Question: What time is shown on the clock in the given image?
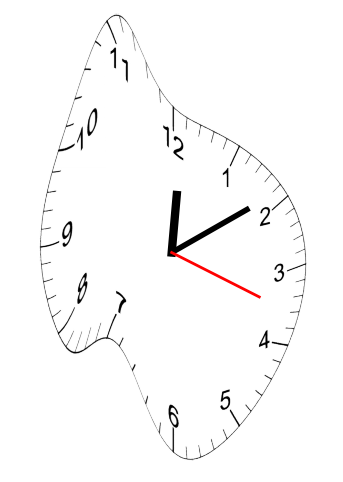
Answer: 12:09:18